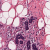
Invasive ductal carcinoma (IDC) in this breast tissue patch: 1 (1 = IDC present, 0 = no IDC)